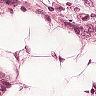
Metastatic tissue present: yes